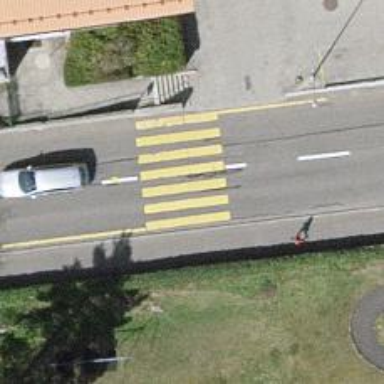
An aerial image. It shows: Zebra crossing on the road.